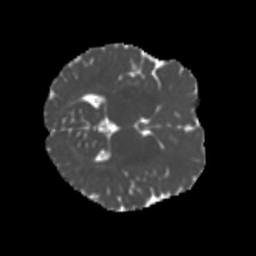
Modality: MD
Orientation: axial
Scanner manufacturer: siemens
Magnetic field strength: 3 T
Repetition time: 4 s
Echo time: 0.0594 s